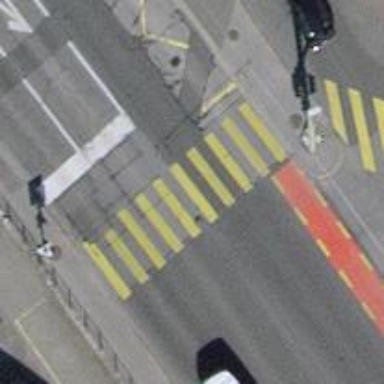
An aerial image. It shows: Road crossing with traffic signals.